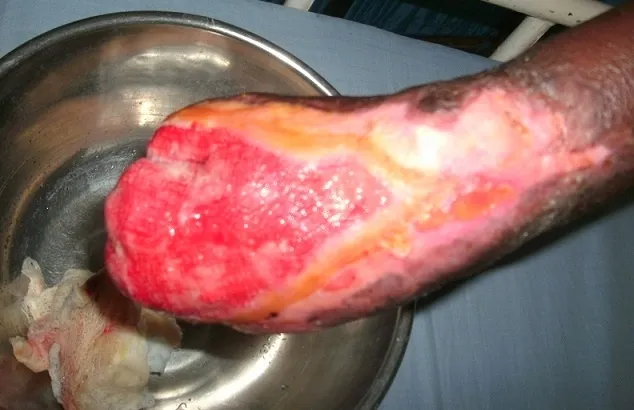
The right hand of the patient before discharge. The wound has healthy granulation tissue, and the phalanx is no longer visible.
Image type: medical_photograph (other_medical_photograph)